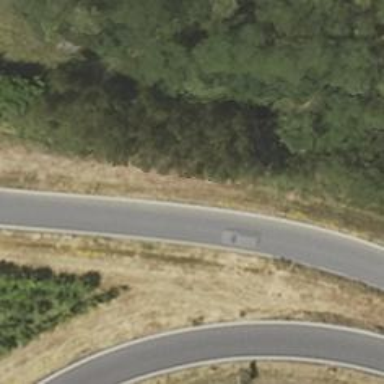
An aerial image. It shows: Trunk link road with asphalt surface.